Question: What show is featured?
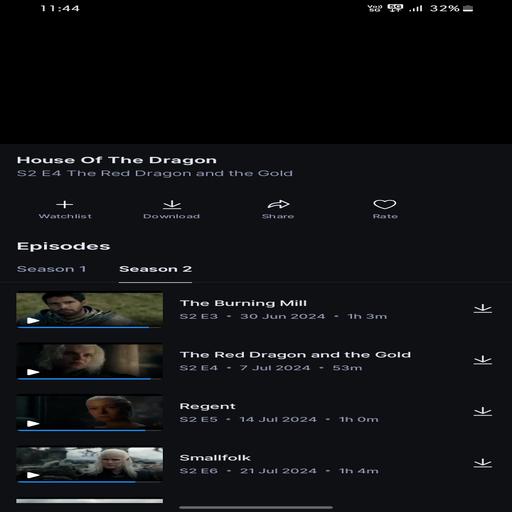
Answer: House of the Dragon